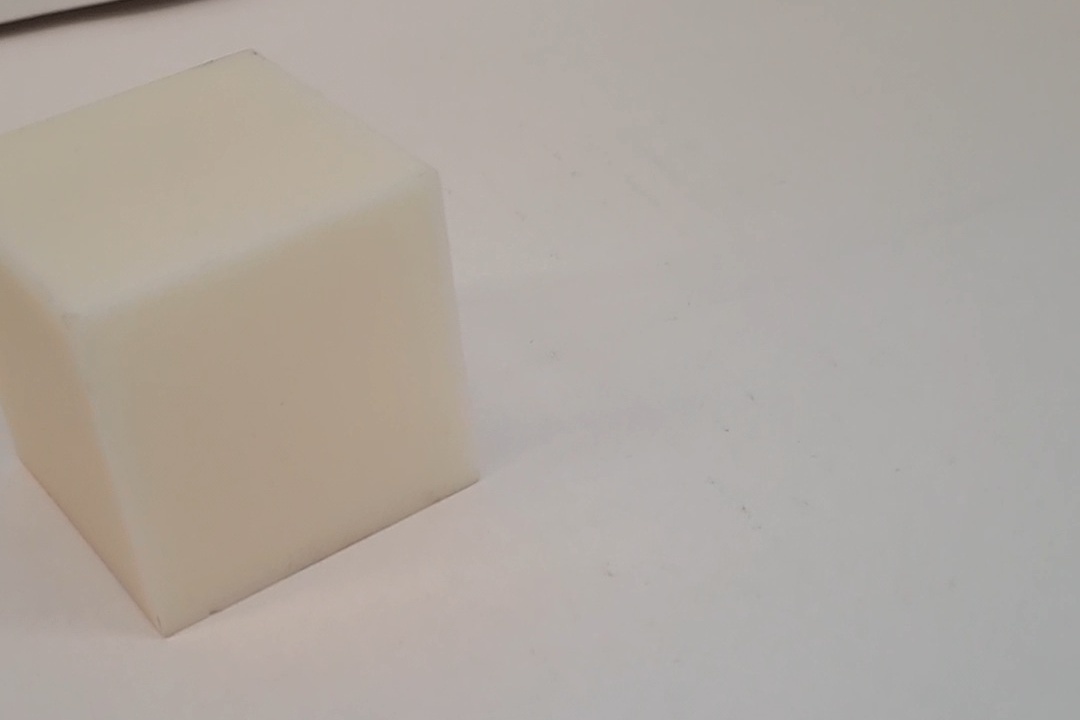
Label: Cuboid